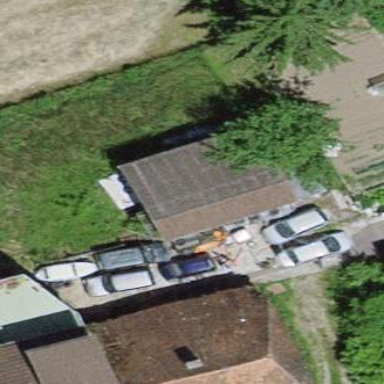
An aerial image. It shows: Garage.